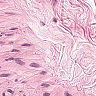
Metastatic tissue present: no